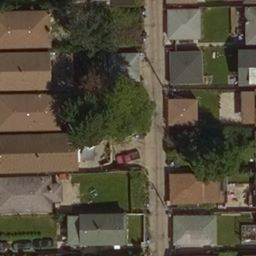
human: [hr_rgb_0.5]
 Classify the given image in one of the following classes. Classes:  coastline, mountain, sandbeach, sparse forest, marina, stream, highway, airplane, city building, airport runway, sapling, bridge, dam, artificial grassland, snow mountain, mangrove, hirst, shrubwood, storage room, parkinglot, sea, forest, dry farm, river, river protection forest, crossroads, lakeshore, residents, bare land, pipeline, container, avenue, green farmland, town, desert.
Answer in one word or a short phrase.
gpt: residents